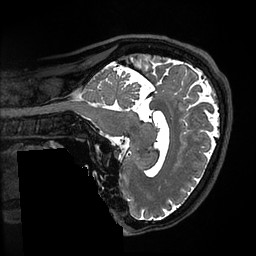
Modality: T2w
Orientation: sagittal
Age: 38
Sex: male
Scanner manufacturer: ge
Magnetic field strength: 3 T
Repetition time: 3.202 s
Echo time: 0.06703 s